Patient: sex M, age 48
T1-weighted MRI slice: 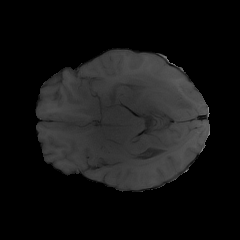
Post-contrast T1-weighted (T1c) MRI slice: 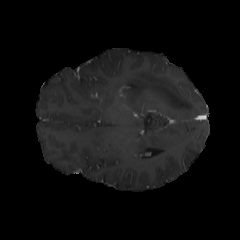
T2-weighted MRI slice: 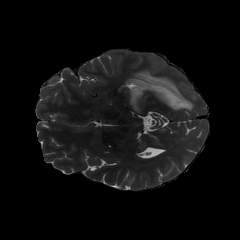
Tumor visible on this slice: yes
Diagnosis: Glioblastoma, IDH-wildtype
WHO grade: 4